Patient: sex F, age 36
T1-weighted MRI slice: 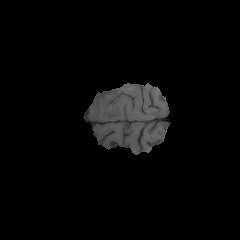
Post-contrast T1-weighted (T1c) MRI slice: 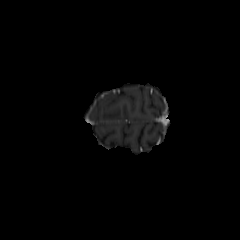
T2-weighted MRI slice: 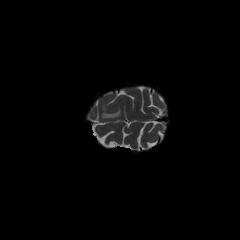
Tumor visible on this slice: yes
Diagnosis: Glioblastoma, IDH-wildtype
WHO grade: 4